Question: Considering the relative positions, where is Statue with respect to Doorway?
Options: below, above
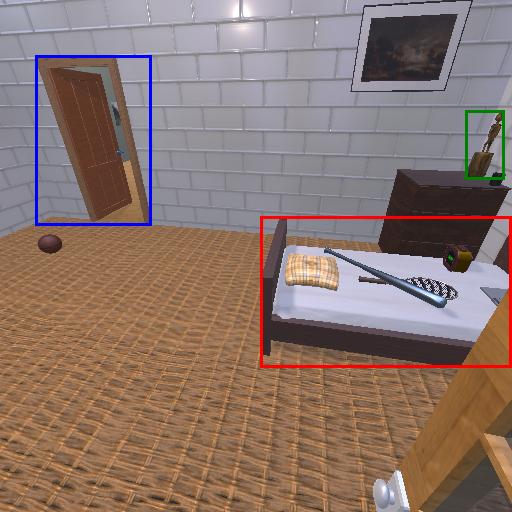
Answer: below